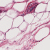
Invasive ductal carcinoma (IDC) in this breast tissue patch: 0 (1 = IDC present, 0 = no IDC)